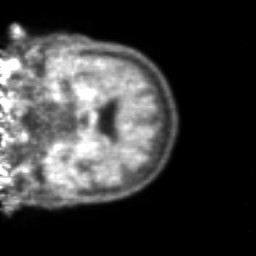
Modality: PET
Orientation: coronal
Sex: male
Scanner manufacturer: ge